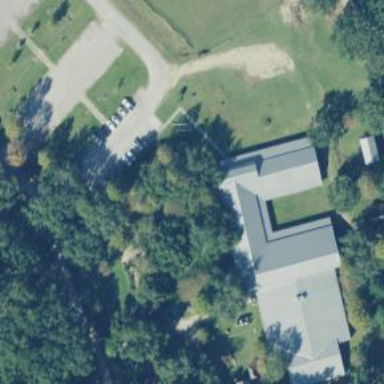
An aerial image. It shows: Museum building.